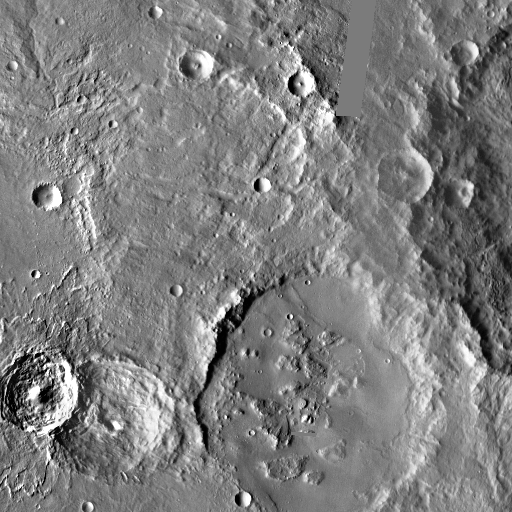
Crater classes present: Background, Other, Layered, Buried, Secondary